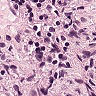
Metastatic tissue present: no